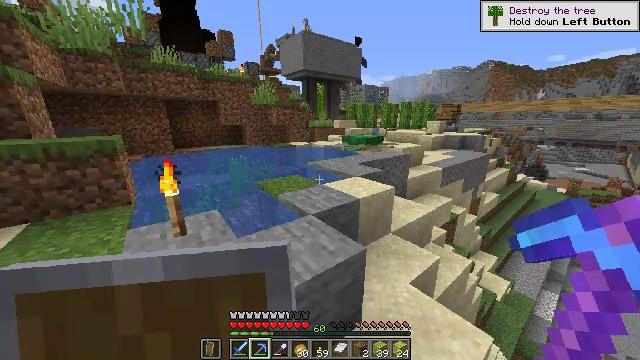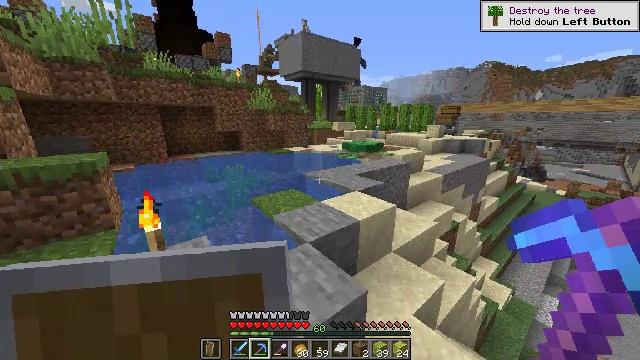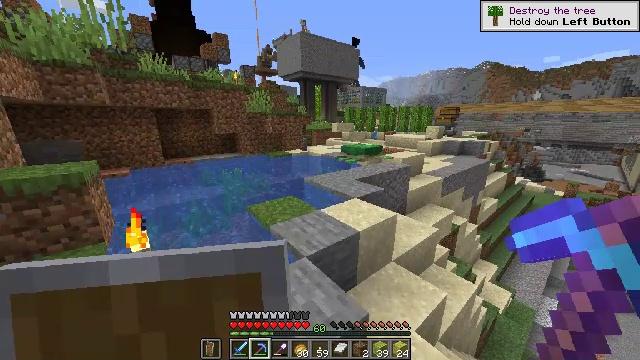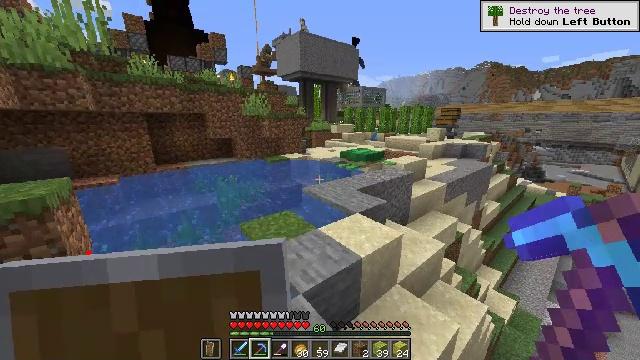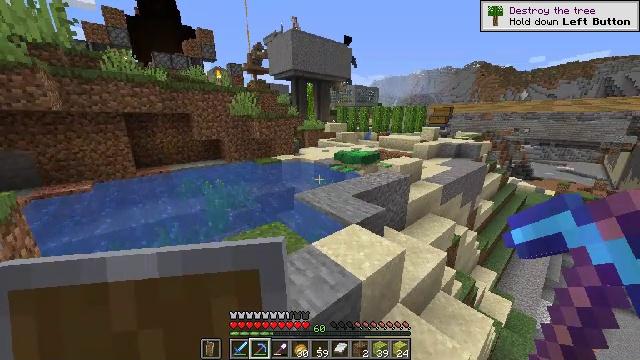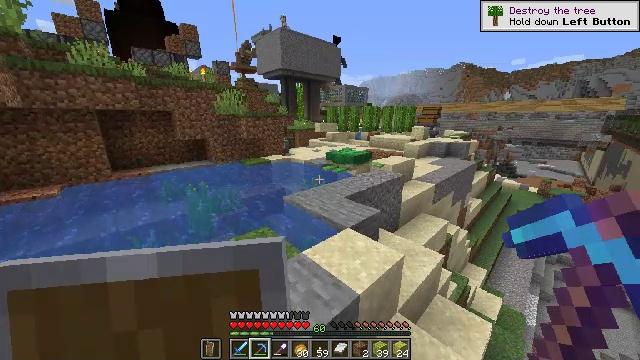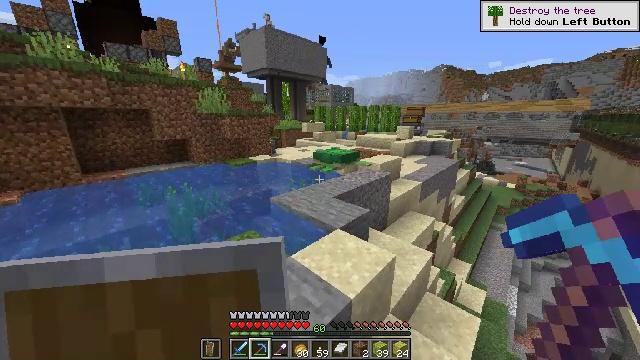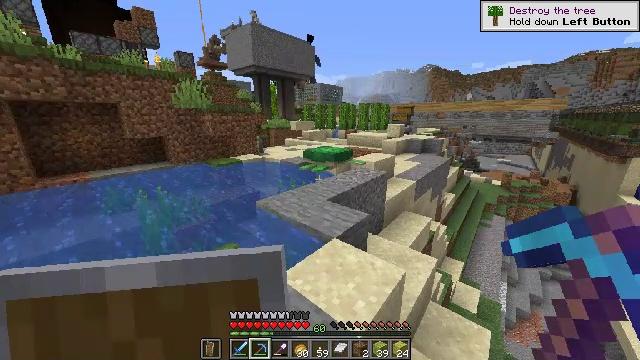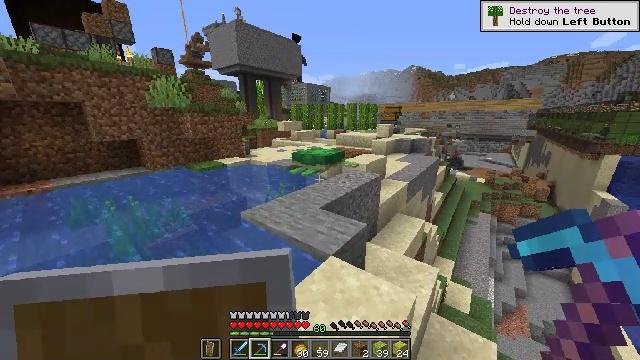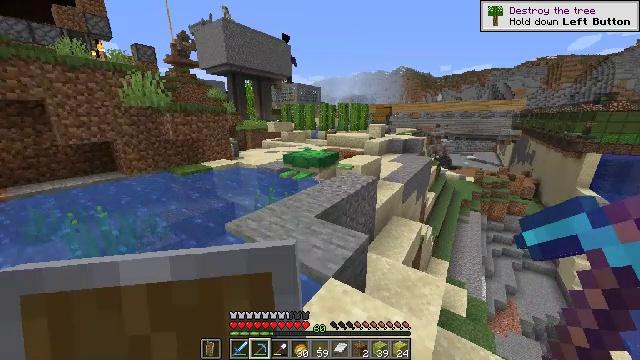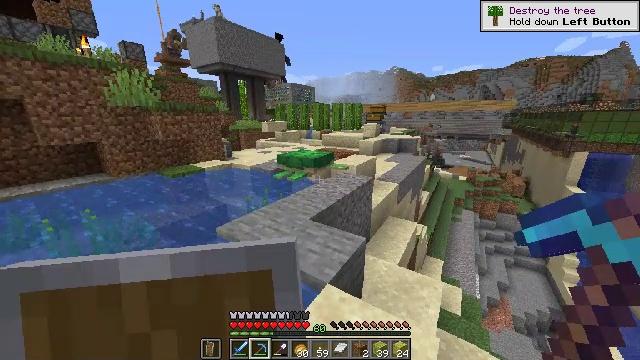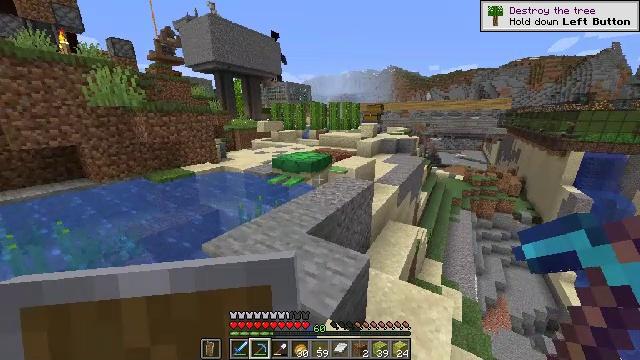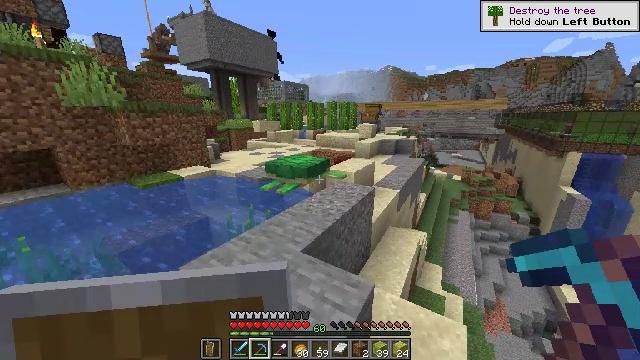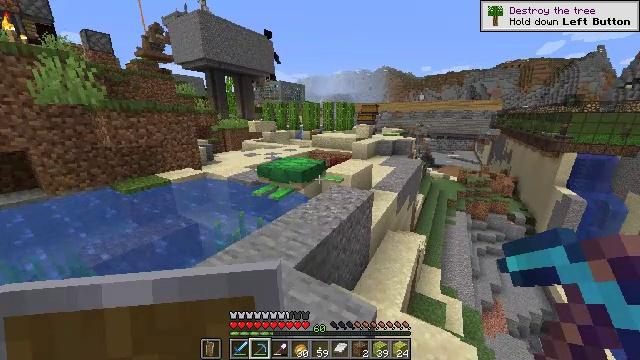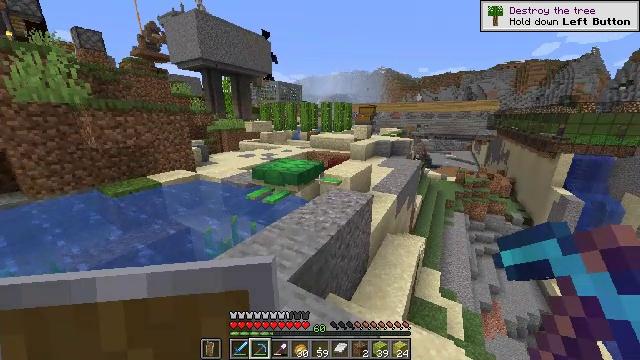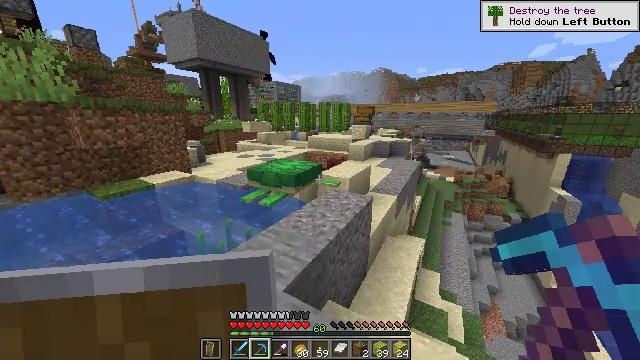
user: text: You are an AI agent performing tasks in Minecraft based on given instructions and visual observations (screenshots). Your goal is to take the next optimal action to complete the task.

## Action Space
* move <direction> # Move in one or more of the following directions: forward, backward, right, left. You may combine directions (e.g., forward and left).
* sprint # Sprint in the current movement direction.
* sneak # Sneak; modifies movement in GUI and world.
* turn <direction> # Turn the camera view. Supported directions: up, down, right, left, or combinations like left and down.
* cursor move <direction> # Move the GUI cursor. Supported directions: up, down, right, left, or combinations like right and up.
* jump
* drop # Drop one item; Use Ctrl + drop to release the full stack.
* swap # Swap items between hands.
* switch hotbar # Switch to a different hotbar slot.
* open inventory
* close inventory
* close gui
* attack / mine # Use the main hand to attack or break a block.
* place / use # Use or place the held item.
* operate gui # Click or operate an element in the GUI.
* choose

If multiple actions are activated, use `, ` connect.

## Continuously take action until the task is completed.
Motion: motion action
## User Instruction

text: Drop kelp from the inventory.
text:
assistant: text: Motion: move forward, jump
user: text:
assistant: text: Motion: move forward, jump
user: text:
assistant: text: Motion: move forward
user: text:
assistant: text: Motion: move forward, turn right
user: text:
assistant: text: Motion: move forward, turn right
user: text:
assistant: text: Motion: move forward, turn right
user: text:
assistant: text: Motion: move forward, turn right
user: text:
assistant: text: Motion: move forward, turn right
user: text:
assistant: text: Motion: move forward, turn right
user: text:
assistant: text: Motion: move forward, turn right
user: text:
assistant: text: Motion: move forward
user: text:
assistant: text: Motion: move forward
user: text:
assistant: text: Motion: move forward
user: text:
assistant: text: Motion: move forward
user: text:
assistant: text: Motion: move forward
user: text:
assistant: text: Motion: move forward
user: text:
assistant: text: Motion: move forward
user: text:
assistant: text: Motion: move forward
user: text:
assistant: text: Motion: move forward, turn right
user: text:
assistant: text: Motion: move forward, turn right
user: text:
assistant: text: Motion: move forward, turn right
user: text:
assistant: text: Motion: move forward, turn right
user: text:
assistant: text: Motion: move forward, turn right
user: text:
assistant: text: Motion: move forward, turn right
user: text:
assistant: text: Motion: move forward, turn right
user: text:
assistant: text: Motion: move forward, turn right
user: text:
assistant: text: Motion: move forward, jump
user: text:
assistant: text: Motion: move forward, jump
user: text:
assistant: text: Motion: move forward, jump
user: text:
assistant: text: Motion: move forward, jump